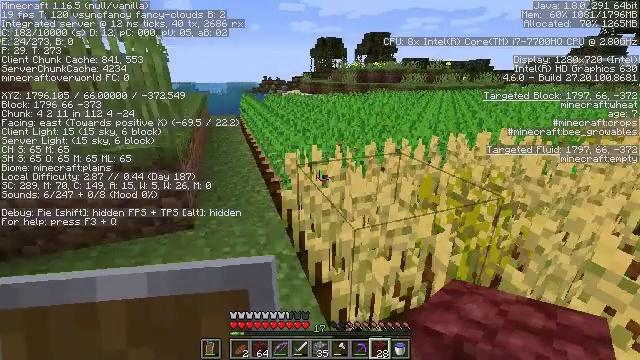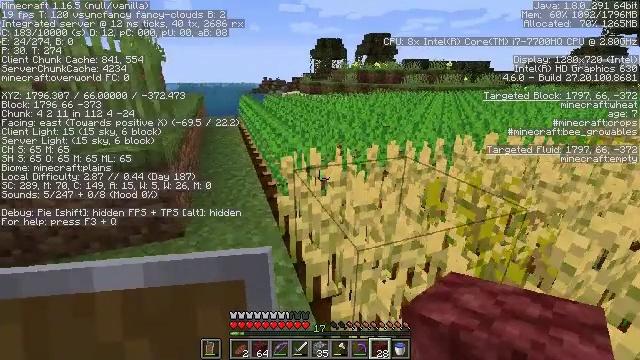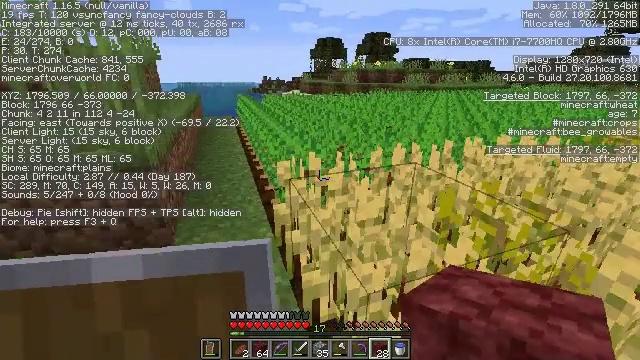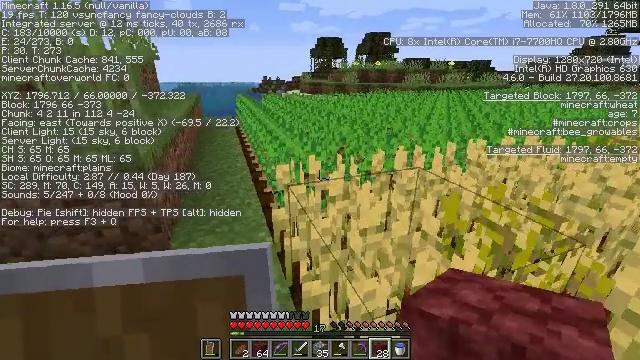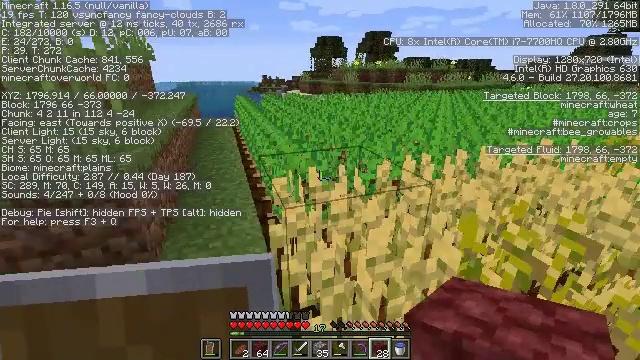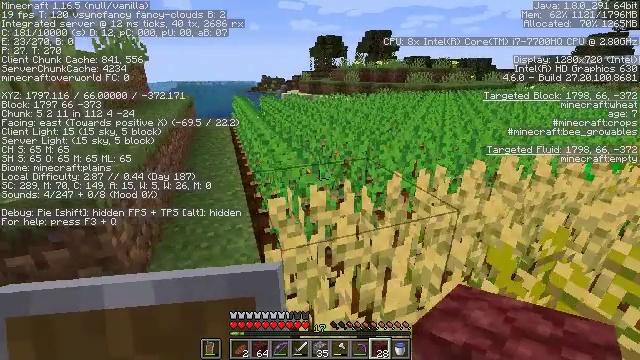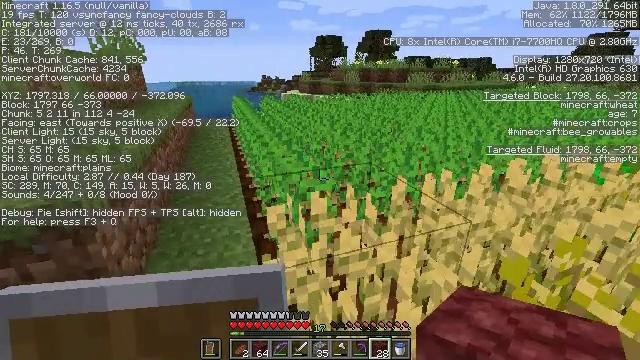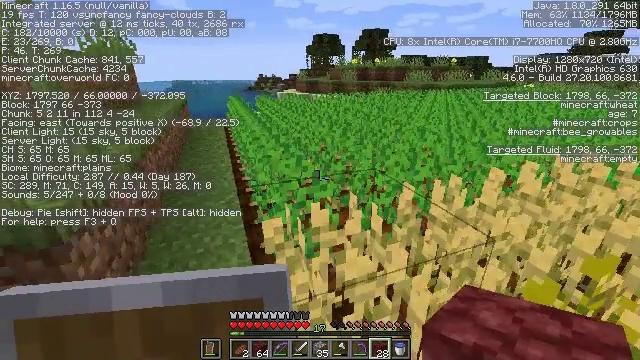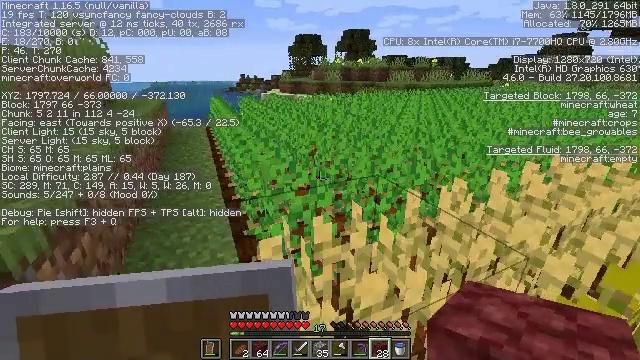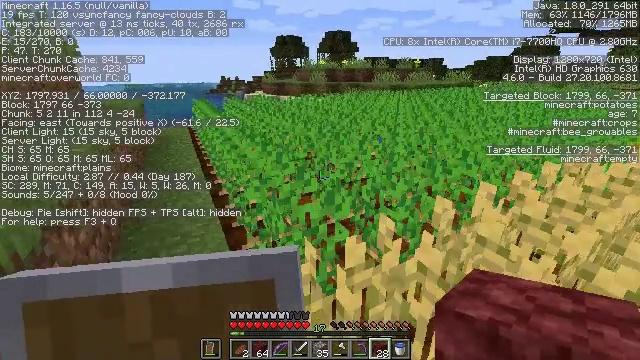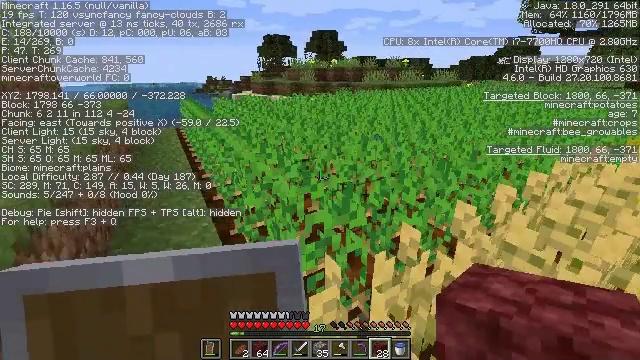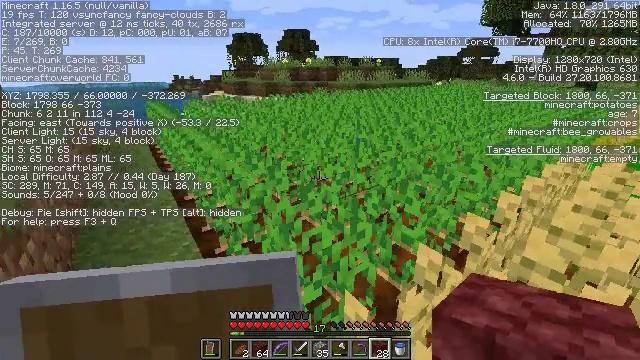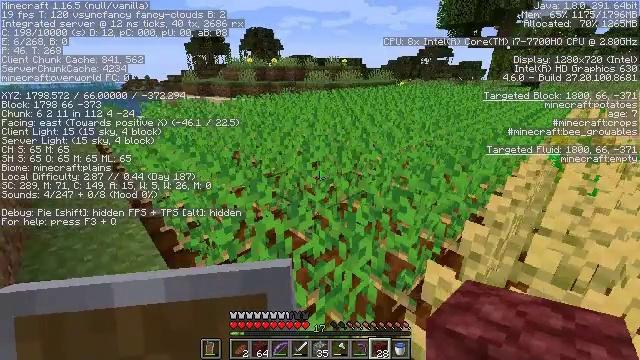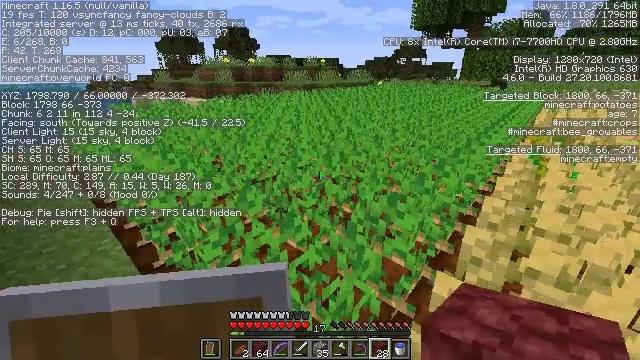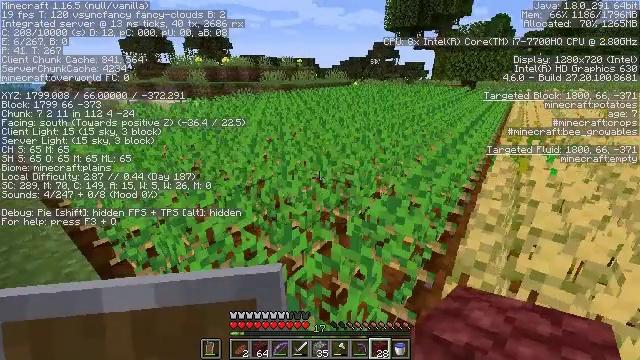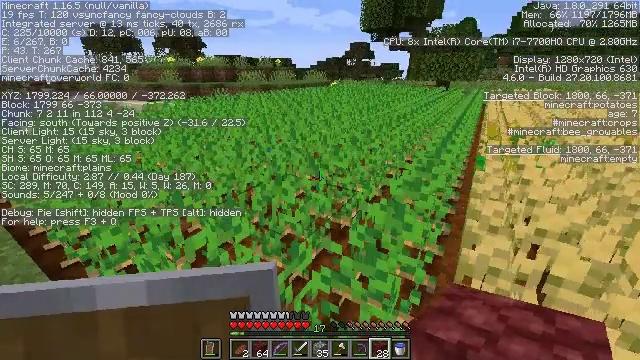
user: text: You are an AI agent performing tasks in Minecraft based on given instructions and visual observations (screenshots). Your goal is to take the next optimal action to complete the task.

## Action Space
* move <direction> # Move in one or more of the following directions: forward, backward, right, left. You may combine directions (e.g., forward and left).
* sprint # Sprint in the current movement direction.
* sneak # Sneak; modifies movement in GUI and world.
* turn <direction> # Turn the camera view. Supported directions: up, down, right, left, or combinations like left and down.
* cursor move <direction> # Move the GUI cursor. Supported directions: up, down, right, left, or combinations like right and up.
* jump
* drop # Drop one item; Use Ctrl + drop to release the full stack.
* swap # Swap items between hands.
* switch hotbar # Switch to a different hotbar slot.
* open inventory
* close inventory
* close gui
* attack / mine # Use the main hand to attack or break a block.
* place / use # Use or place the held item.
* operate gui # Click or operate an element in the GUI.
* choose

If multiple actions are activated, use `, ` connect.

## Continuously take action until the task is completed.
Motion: motion action
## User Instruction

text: Mine potatoes from the farmland.
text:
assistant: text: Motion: move forward
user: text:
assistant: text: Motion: move forward
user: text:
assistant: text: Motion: move forward
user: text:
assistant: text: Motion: move forward
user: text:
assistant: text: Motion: move forward
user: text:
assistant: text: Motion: move forward
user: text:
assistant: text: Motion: move forward and move left
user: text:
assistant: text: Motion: move forward and move left, turn right
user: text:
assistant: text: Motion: move forward and move left, turn right
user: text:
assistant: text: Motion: move forward and move left, turn right
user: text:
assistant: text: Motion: move forward and move left, turn right
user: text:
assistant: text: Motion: move forward and move left, turn right
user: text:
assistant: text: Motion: move forward and move left, turn right
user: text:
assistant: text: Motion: move forward and move left, turn right
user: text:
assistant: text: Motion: move forward and move left, turn right
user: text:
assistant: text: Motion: move forward and move left, turn right
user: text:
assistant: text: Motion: move left, turn right
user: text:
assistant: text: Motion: move left, turn right
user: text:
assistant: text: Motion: move left, turn right
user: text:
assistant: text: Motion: move left, turn right
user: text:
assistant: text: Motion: move left
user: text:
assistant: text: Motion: move left
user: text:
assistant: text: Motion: move left, turn right
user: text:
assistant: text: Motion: move left, turn right
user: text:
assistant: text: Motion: move left, turn right
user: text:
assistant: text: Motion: move left, turn right and up
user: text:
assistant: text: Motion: move left, turn up
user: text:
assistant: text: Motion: move left, turn up
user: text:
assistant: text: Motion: move left, turn up
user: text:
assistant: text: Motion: no_op